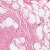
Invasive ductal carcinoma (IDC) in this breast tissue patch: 0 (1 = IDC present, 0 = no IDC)